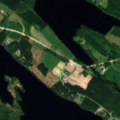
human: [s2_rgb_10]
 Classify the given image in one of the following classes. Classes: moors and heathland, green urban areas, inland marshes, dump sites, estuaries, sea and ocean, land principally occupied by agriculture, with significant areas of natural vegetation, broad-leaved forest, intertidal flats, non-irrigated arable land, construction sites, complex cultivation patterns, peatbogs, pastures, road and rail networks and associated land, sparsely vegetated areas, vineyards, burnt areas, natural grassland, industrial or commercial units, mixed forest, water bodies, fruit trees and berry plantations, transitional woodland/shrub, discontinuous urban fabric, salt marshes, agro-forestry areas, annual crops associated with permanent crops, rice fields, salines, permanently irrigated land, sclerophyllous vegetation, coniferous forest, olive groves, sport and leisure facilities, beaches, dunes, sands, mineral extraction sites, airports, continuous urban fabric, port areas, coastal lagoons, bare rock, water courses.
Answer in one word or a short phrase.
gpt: broad-leaved forest, coniferous forest, mixed forest, transitional woodland/shrub, water bodies